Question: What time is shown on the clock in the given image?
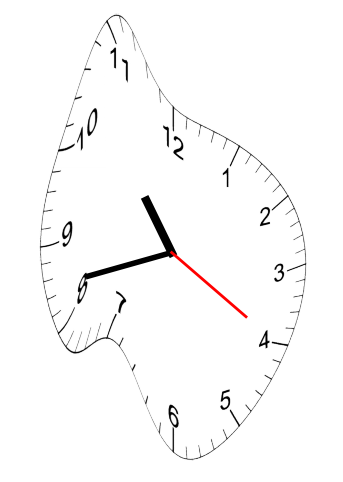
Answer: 10:42:20